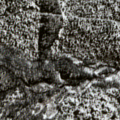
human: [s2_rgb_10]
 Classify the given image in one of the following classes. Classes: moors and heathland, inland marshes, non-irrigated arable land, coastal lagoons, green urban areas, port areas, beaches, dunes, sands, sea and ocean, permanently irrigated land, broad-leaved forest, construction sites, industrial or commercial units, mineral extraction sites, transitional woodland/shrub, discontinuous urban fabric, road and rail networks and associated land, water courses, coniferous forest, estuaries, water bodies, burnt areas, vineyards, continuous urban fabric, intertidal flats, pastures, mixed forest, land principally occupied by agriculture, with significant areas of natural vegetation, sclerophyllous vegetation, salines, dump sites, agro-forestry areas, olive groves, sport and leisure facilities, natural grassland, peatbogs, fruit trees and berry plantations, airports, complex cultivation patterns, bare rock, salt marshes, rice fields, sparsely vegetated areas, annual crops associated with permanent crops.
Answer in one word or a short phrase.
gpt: coniferous forest, transitional woodland/shrub